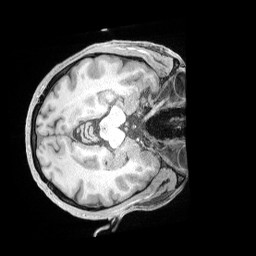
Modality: T1w
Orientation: axial
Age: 36
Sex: male
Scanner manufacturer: siemens
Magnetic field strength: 3 T
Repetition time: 2 s
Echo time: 0.00211 s